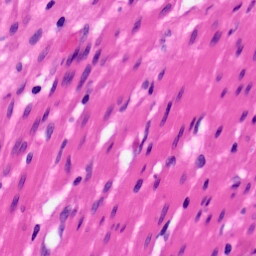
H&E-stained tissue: Pancreatic